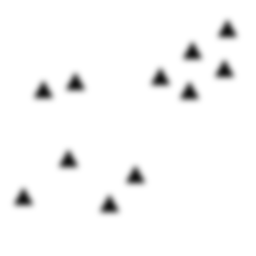
Squares: 0
Triangles: 11
Stars: 0
Total shapes: 11